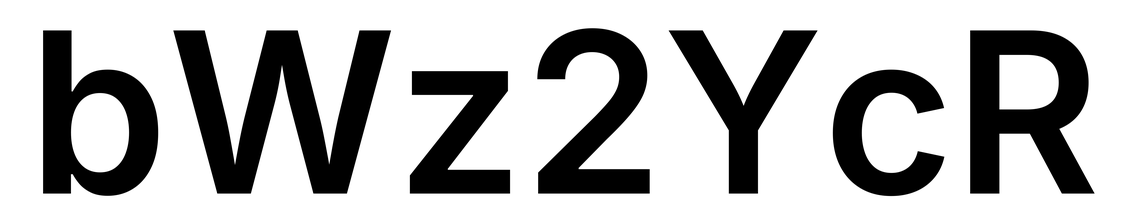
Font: Inter_SemiBold